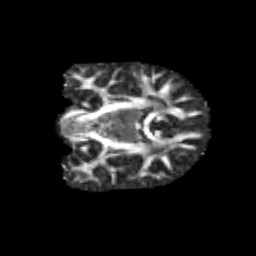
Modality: FA
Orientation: coronal
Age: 11
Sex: male
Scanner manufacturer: siemens
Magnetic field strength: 3 T
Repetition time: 3.8 s
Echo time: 0.07 s